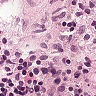
Metastatic tissue present: no